Field crop: maize
Growth stage: 2
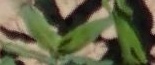
Species: maize